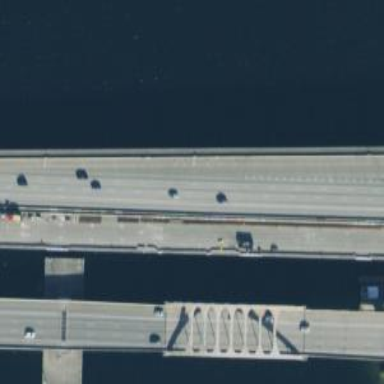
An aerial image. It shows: Bridge with electrified contact lines.